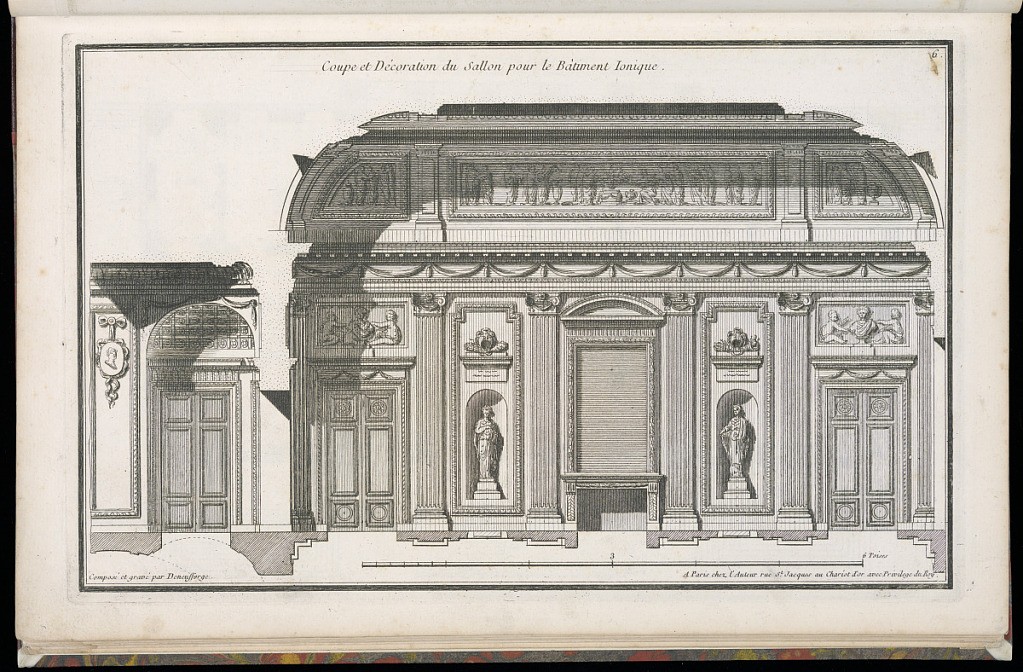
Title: Coupe et Décoration du Sallon pour le Bâtiment Ionique
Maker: Jean-François de Neufforge, Flemish, 1714–1791
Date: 1768
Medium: Engraving on paper
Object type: Print
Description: Cross section of a living room decorated in the Ionic order with classicizing motifs. There is a scale bar of 12 toises (1 toise was equal to about 3.799 square meters) at the bottom of the page. The plate is signed and numbered.